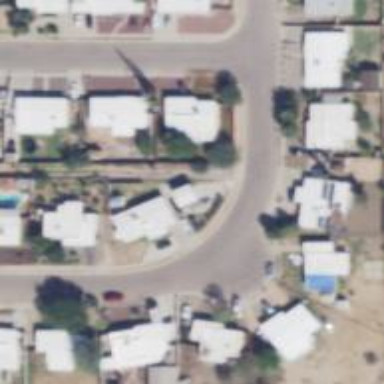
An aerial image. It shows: Alleyway designated as service road.